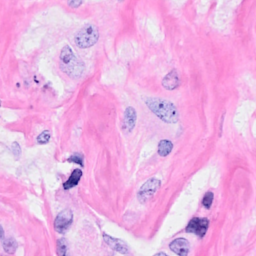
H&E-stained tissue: Breast